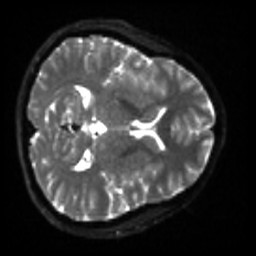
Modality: sbref
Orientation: axial
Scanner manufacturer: siemens
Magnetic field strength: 3 T
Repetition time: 4 s
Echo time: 0.0594 s